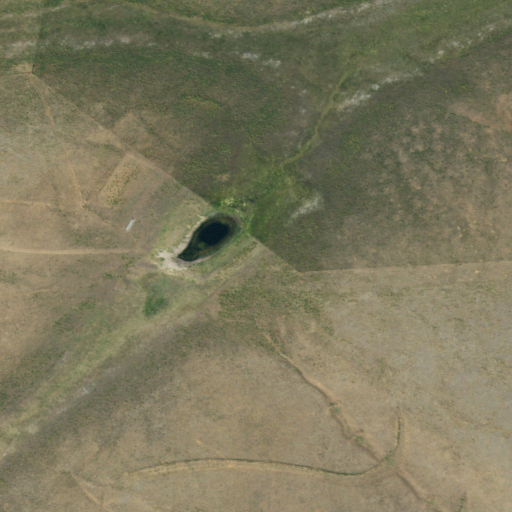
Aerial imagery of plain(s) in Colorado named Silver Park containing shrub, grassland, and herbaceous wetlands